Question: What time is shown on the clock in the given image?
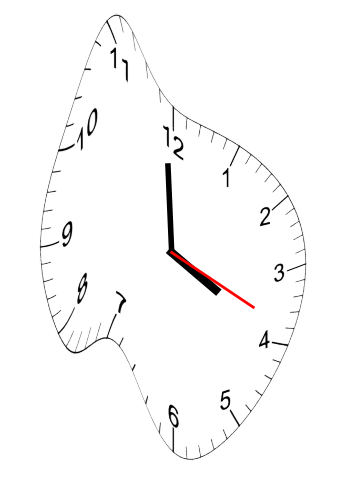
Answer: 03:59:19